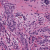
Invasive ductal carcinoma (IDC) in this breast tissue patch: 0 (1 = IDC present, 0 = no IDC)